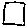
Label: square